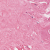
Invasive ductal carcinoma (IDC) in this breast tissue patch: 0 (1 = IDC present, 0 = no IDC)